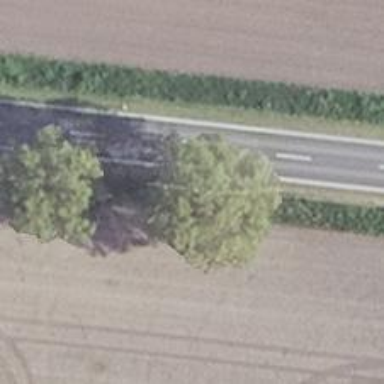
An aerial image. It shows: Deciduous broadleaved tree.